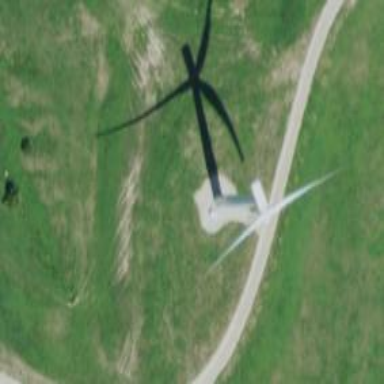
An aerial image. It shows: Wind generator in the form of horizontal axis wind turbine.